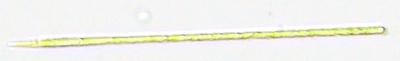
Label: Rhizosolenia